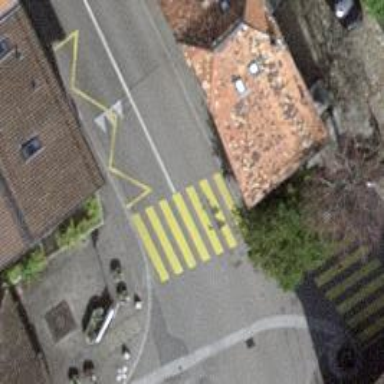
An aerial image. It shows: Tertiary road with asphalt surface and traffic calming table.